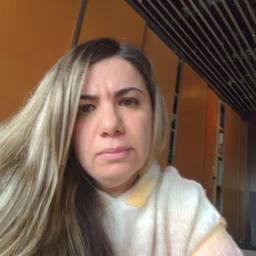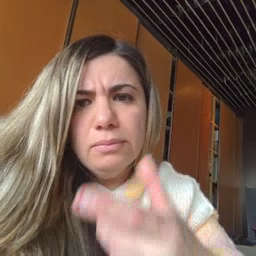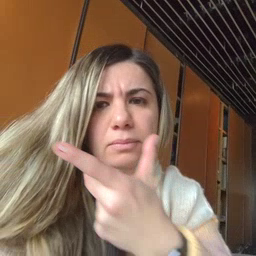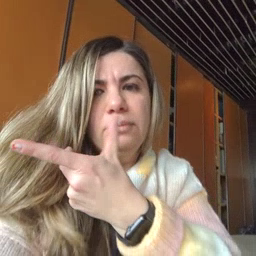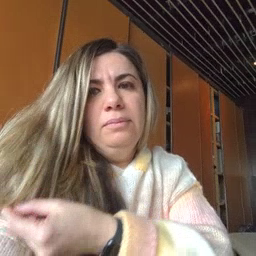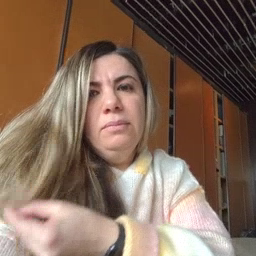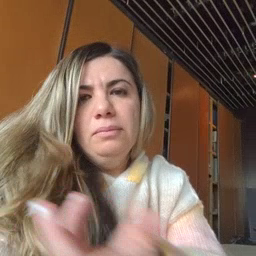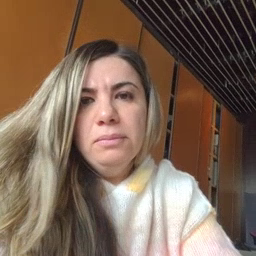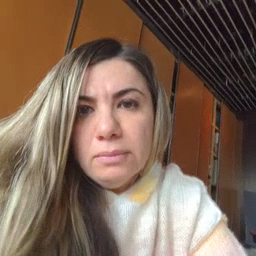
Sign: vacuum